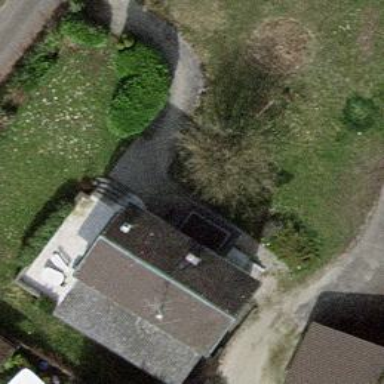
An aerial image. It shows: Evergreen needle-leaved tree.